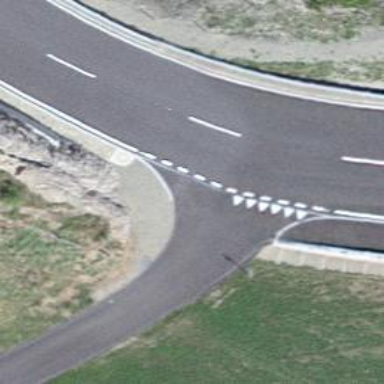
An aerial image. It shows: Road with "give way" sign.